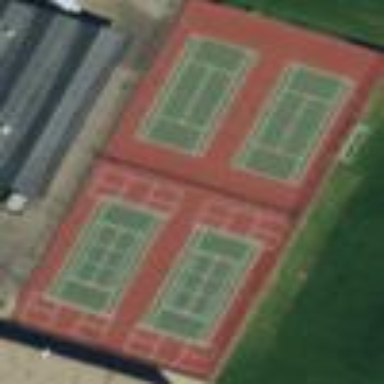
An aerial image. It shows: Tennis court on the leisure land pitch.